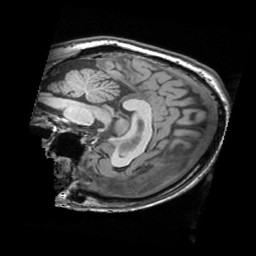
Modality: T1w
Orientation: sagittal
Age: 38
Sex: male
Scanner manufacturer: siemens
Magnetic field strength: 3 T
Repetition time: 1.62 s
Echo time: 0.003 s